Field crop: maize
Growth stage: 2
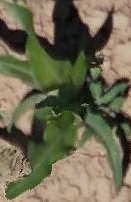
Species: maize